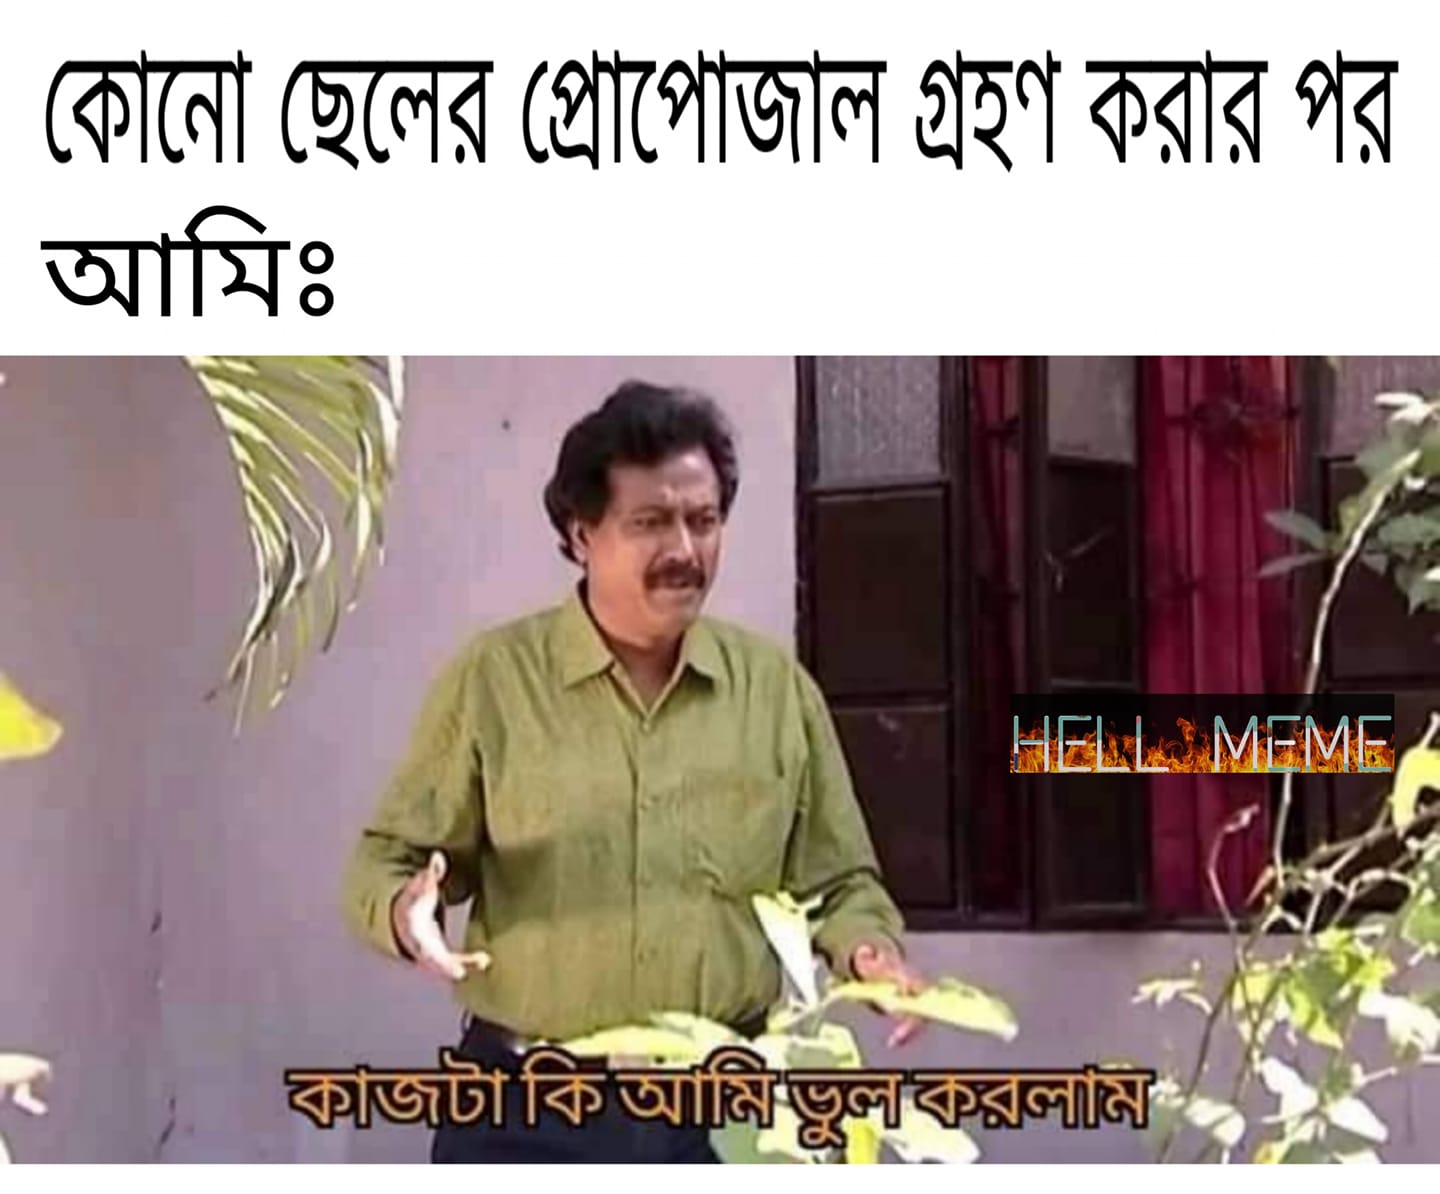
Caption: কোনো ছেলের প্রোপোজাল গ্রহন করার পর  আমিঃ কাজটা কি আমি ভুল করলাম
Label: non-hate